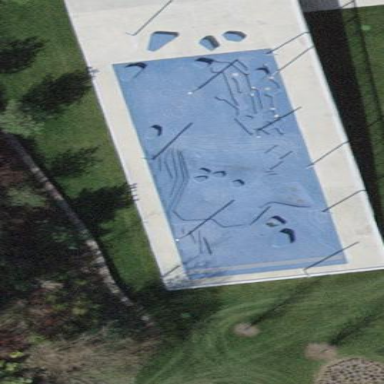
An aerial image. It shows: Outdoor swimming pool designated for wading at leisure land.